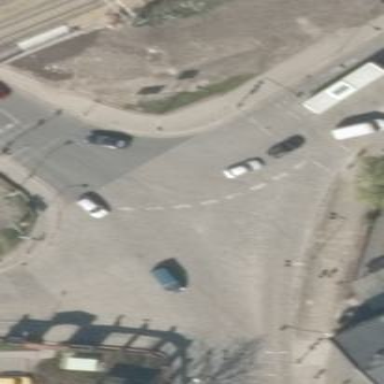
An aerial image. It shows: Residential road with asphalt surface leading up to roundabout.